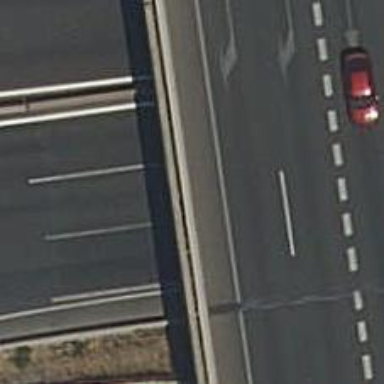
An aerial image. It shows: View of motorway.